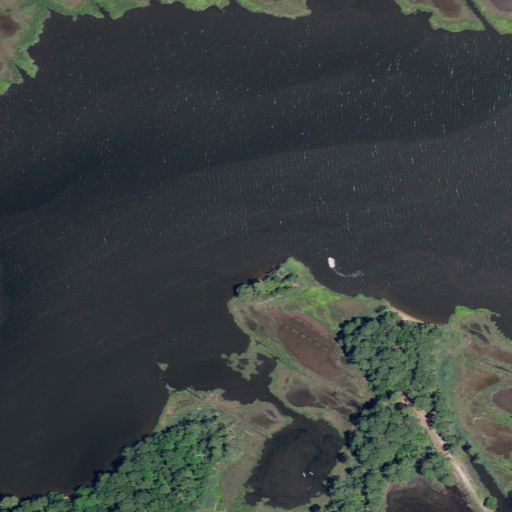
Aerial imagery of cape in Delaware named Horse Point containing open water, herbaceous wetlands, and woody wetlands